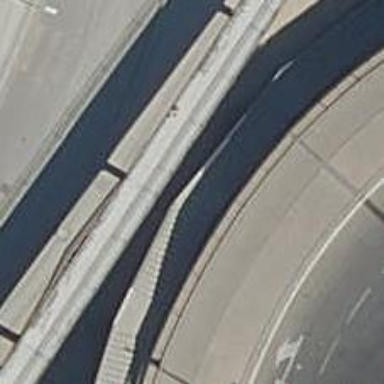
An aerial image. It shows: Concrete steps.